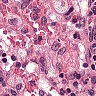
Metastatic tissue present: no